Замкнутая стеклянная трубка с отводом, погружённым в открытый сверху сосуд со ртутью, в верхней своей части содержит столбик воздуха. Его границы со ртутью находятся на расстоянии $R$ от оси симметрии системы (см. рисунок).
Определите, с какой угловой скоростью нужно вращать систему вокруг этой оси, чтобы давление воздуха изменилось в $n$ раз. Начальное давление воздуха $p_{0}$, плотность ртути $\rho$, её уровень в сосуде можно считать неизменным.
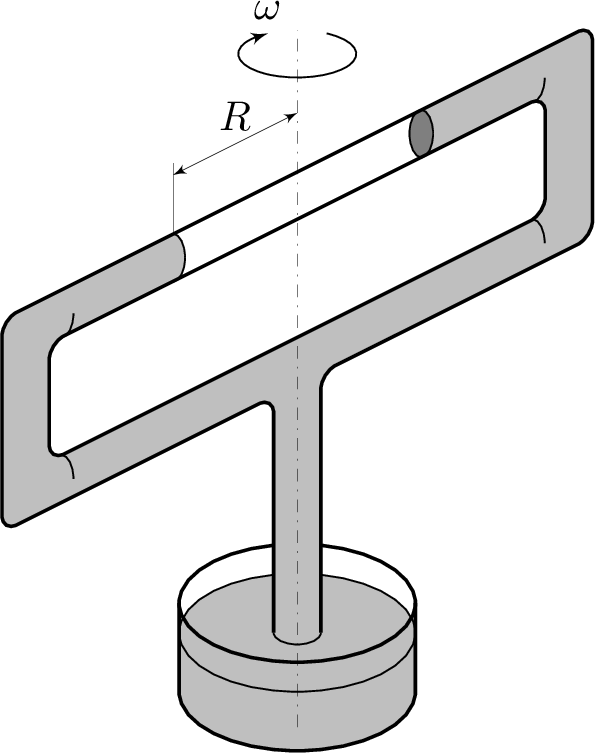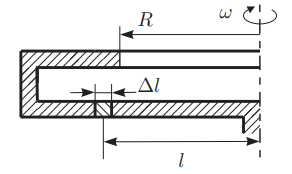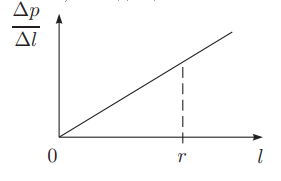
Решение: Выделим небольшой участок ртути длиной $\Delta l$, находящийся на расстоянии $l$ от оси вращения (см. рисунок ниже).  Масса этого участка $\Delta m=\rho \Delta l S$, где $S$ — площадь поперечного сечения трубки. Пусть $p_{1}$ — давление ртути на правой границе участка, $p_{2}$ — на левой, $\Delta p=p_{2}-p_{1}$. Рассматриваемый участок движется с центростремительным ускорением $a=\omega^{2} l$. По второму закону Ньютона: $$ \Delta m \omega^{2} l=(p_{2}-p_{1}) S=\Delta p S, \quad \text { откуда } \quad \Delta p=\rho \omega^{2} l \Delta l. $$  На рисунке выше представлен график зависимости $\Delta p / \Delta l$ от расстояния до оси вращения $l$. Изменение давления при перемещении от $l=0$ до $l=r$ есть площадь треугольника под этим графиком: $$ p(r)-p(0)=\frac{1}{2} \rho \omega^{2} r^{2}. \quad (1) $$ Давление воздуха после раскручивания $p=n p_{0}$. Поскольку температура воздуха не изменяется, то $p r=p_{0} R$, где $r$ — новое расстояние от центра вращения до границы воздуха со ртутью. Подставив эти условия в уравнение $(1)$, получим: $$ (n-1) p_{0}=\frac{1}{2} \rho \omega^{2} \frac{R^{2}}{n^{2}}, \quad \text { откуда } \quad \omega=\frac{n}{R} \sqrt{\frac{2 p_{0}(n-1)}{\rho}}. $$
Ответ: $$ \omega=\frac{n}{R} \sqrt{\frac{2 p_{0}(n-1)}{\rho}}. $$
Темы:
T, Механика, Всероссийские, Вращение, Гидростатика